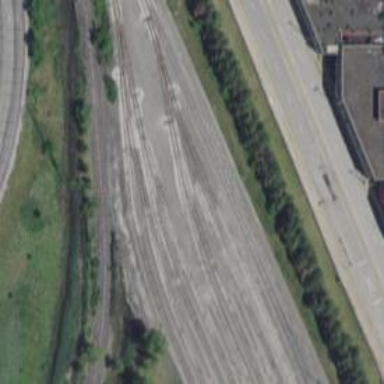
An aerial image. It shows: Rail spur service.